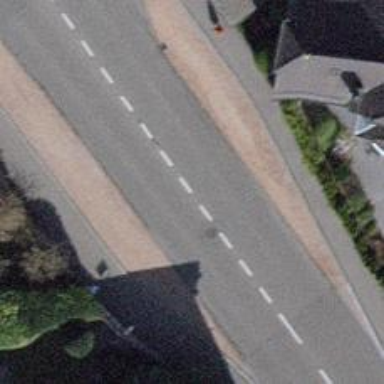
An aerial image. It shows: Bus stop equipped with public transport stop position.